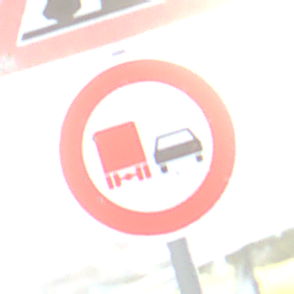
Verkehrszeichen: UeberholverbotKraftfahrzeuge
Zusatzzeichen oben: SteinschlagRechts
Umgebung: Outdoor, Special
Tageszeit: SunriseSunset
Wetter: Clear
Licht: Natural
Jahreszeit: NotSpecified
Kontrast: MediumContrast